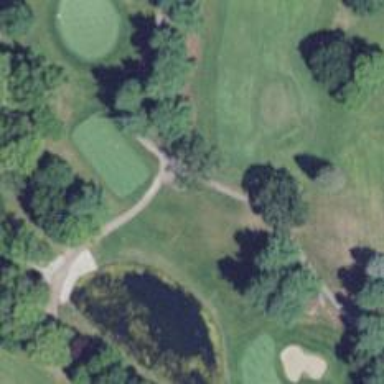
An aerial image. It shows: Pathway for golfing.